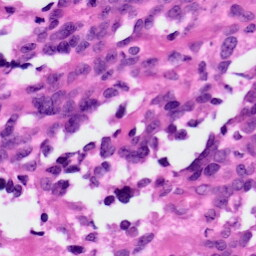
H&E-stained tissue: Ovarian